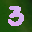
Label: 3